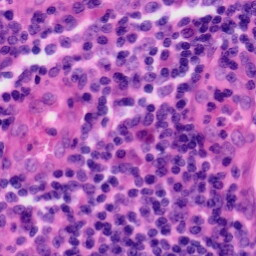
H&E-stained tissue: Tonsil